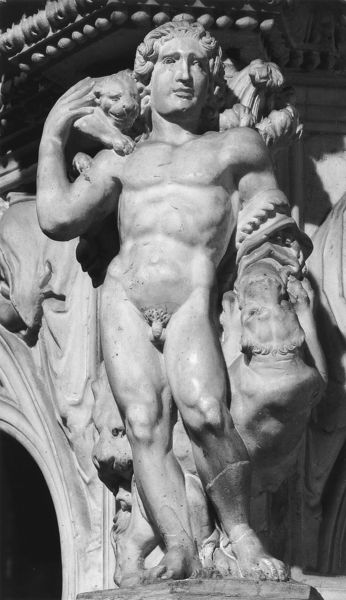
Titel: Kanzel
Künstler: Niccolò Pisano
Standort: Pisa, Baptisterium (EU - I - Toskana)
Schlagwörter: akt, kampf, körper, mann, nackt, schatten, weiß, marmor, nase, schwarz, säule, tier, tiere, hochformat, ornament, jung, arm, barock, falten, mensch, sockel, stehen, stein, tragen, hände, kirche, figur, gewand, haare, stehend, schultern, skulptur, statue, füße, bogen, fassade, klein, muskeln, dekor, ornamente, kontrapost, plastik, knie, zehen, tor, penis, nakt, steht, schwarzweiss, kugeln, kapitell, jüngling, erhoben, tempel, löwe, spielbein, standbein, david, bauwerk, srein, gemächt, peni